Question: I've been materializing one of my apps and I added the Navigation Drawer that came out with Lollipop. Upon reading the docs, I found that I need to have the drawer overlay the action bar.
Searching Google led me to <URL> post. The problem is, my drawer is set up differently and I'm wondering if I need to redo it or if I can just alter the work I've already done.
# Code
ActivityDrawerLayout.java:
'''
@Override
protected void onCreate(Bundle savedInstanceState) {
super.onCreate(savedInstanceState);
setContentView(R.layout.activity_nav_drawer);
Toolbar toolbar = (Toolbar) findViewById(R.id.toolbar);
setSupportActionBar(toolbar);
toolbar.setBackgroundColor(Color.parseColor("#FFFFFF"));
navigationDrawerItems = getResources().getStringArray(R.array.navigation_drawer_items);
drawerLayout = (DrawerLayout) findViewById(R.id.drawer_layout);
listView = (ListView) findViewById(R.id.left_drawer);
// set a custom shadow that overlays the main content when the drawer opens
drawerLayout.setDrawerShadow(R.drawable.drawer_shadow, GravityCompat.START);
//drawerLayout.setStatusBarBackgroundColor(Color.parseColor("#ACACAC"));
// set up the drawer's list view with items and click listener
listView.setAdapter(new NavDrawerAdapter());
listView.setOnItemClickListener(new DrawerItemClickListener());
actionBarDrawerToggle = new ActionBarDrawerToggle(this, drawerLayout, toolbar, R.string.app_name, R.string.app_name);
drawerLayout.setDrawerListener(actionBarDrawerToggle);
// enable ActionBar app icon to behave as action to toggle nav drawer
getSupportActionBar().setDisplayHomeAsUpEnabled(true);
getSupportActionBar().setHomeButtonEnabled(true);
...
}
'''
activity_nav_drawer.xml:
'''
<LinearLayout
android:id="@+id/main_parent_view"
xmlns:android="http://schemas.android.com/apk/res/android"
android:layout_width="match_parent"
android:layout_height="match_parent"
android:orientation="vertical"
android:fitsSystemWindows="true"
android:clipToPadding="false">
<include layout="@layout/toolbar" />
<android.support.v4.widget.DrawerLayout
android:id="@+id/drawer_layout"
xmlns:android="http://schemas.android.com/apk/res/android"
android:layout_width="match_parent"
android:layout_height="match_parent"
android:fitsSystemWindows="true">
<FrameLayout
android:id="@+id/content_frame"
android:layout_width="match_parent"
android:layout_height="match_parent" />
<ListView
android:id="@+id/left_drawer"
android:layout_width="304dp"
android:layout_height="match_parent"
android:layout_gravity="start"
android:background="#FFFFFF"
android:choiceMode="singleChoice"
android:divider="@android:color/transparent"
android:dividerHeight="0dp" />
</android.support.v4.widget.DrawerLayout>
</LinearLayout>
'''
Notice the fitsSystemWindows property is set.
toolbar.xml
'''
<?xml version="1.0" encoding="utf-8"?>
<android.support.v7.widget.Toolbar xmlns:android="http://schemas.android.com/apk/res/android"
xmlns:app="http://schemas.android.com/apk/res-auto"
android:id="@+id/toolbar"
app:theme="@style/ToolbarCustomIconColor"
android:layout_width="match_parent"
android:layout_height="wrap_content"
android:minHeight="?attr/actionBarSize"
android:fitsSystemWindows="true" />
'''
Values-v21 Theme:
'''
<?xml version="1.0" encoding="utf-8"?>
<resources>
<style name="AppThemeNavDrawer" parent="Theme.AppCompat.NoActionBar">
<item name="colorAccent">#F8F8F8</item>
<item name="android:windowDrawsSystemBarBackgrounds">true</item>
</style>
</resources>
'''
And the final result of all of this is:

As you can see it isn't expanding. Also, I didn't add the statusBarColor because my app allows the user to select the different colors so it would be useless.
Help is appreciated!
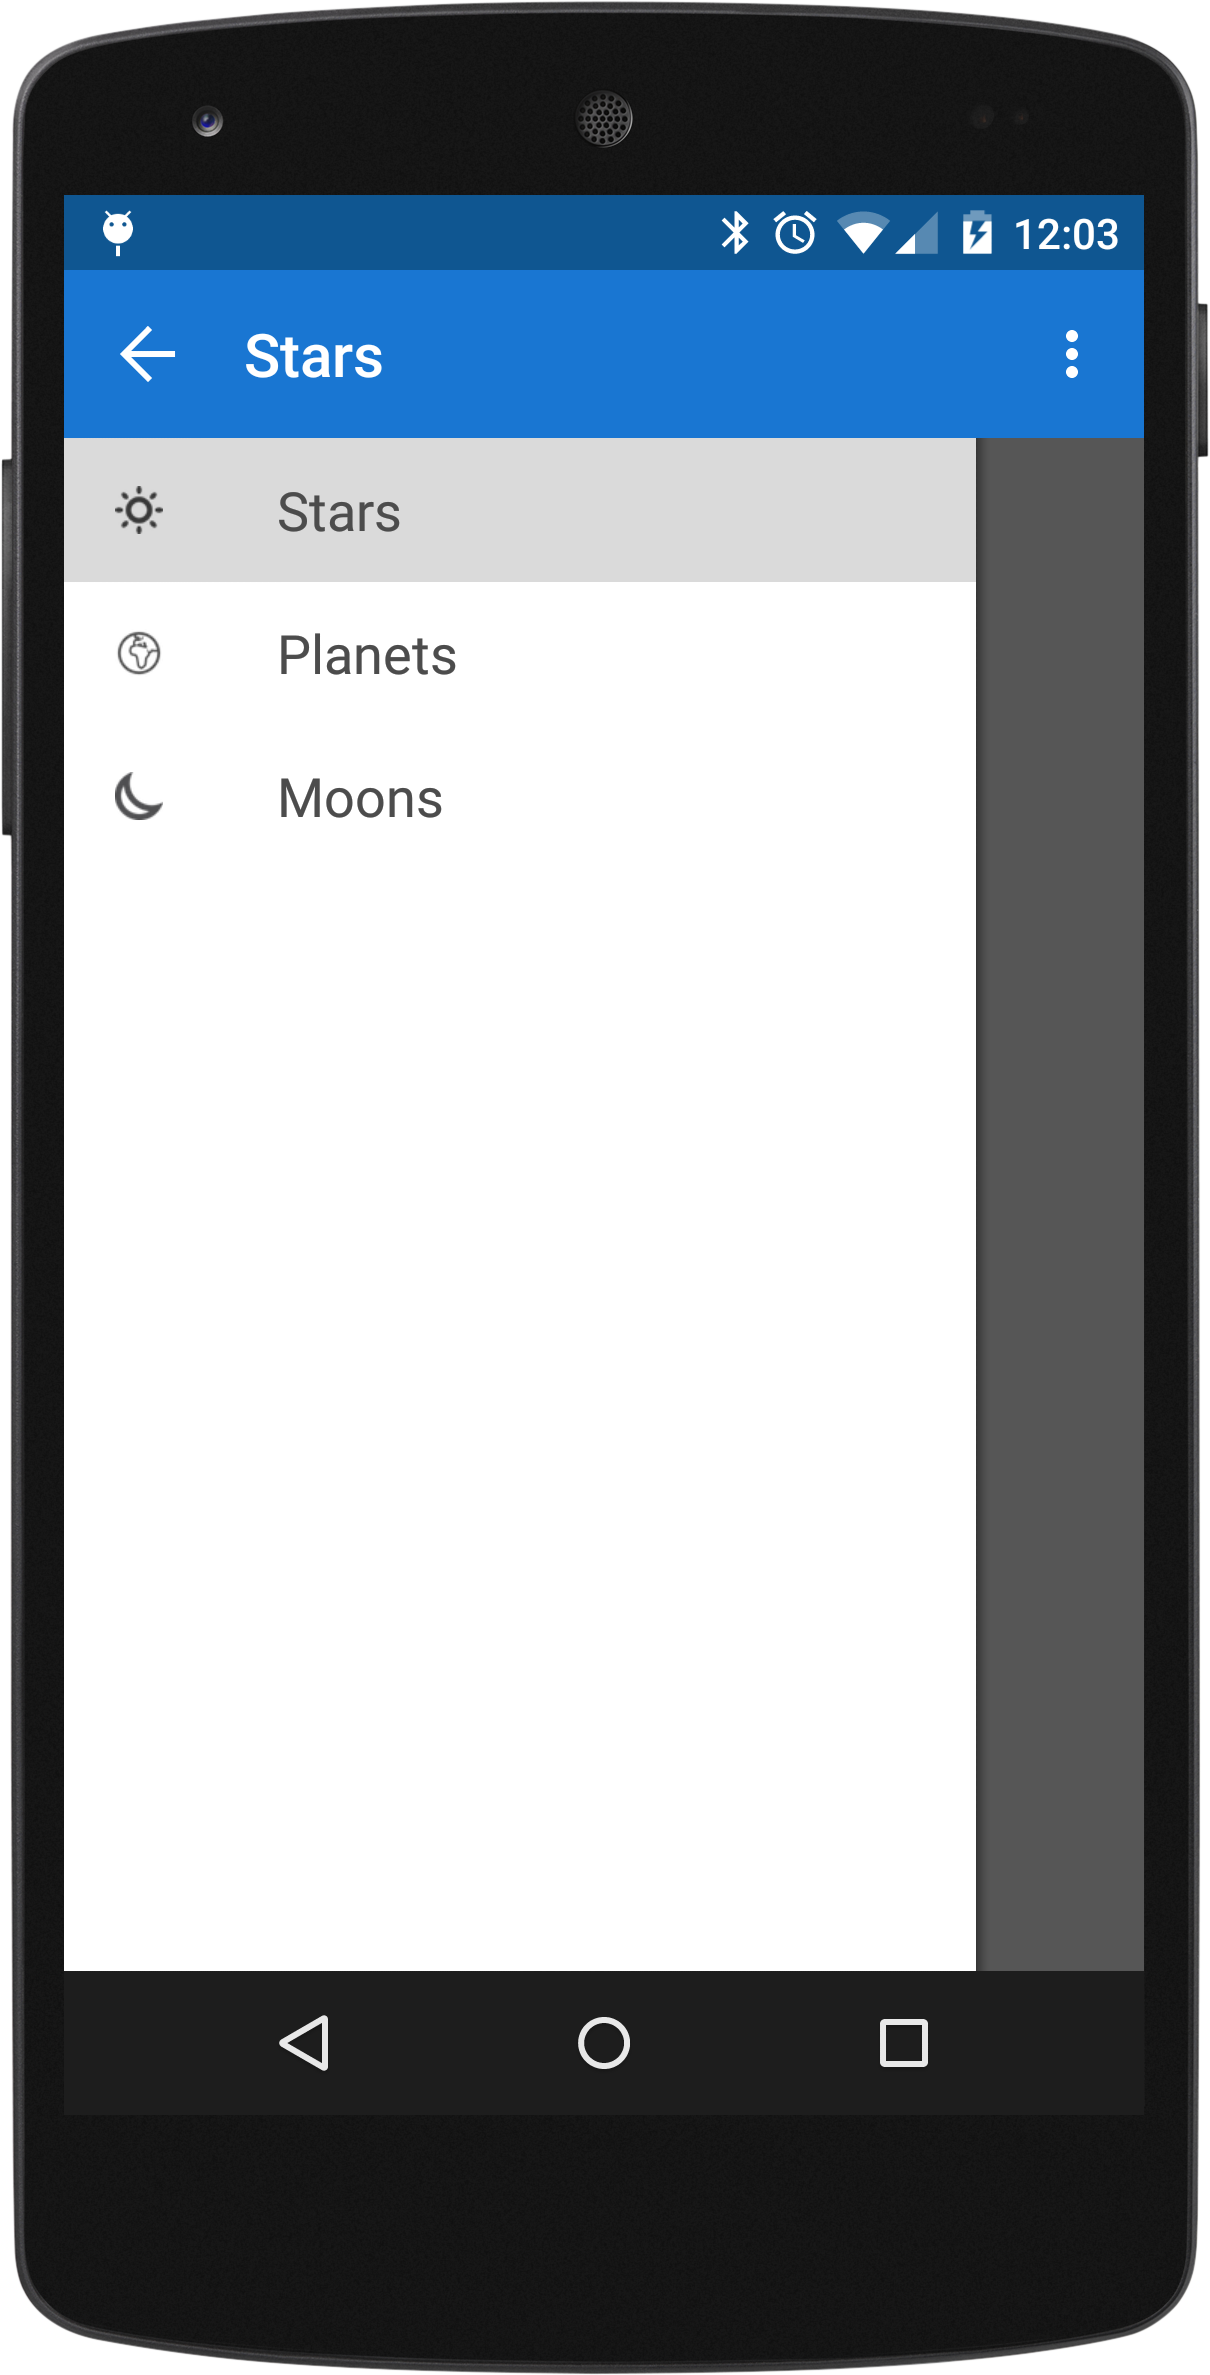
Answer: I believe you need to modify your 'activity_nav_drawer.xml' layout. I'd suggest following:
'''
<android.support.v4.widget.DrawerLayout>
<FrameLayout
<FrameLayout
android:layout_width="match_parent"
android:layout_height="match_parent"
android:orientation="vertical">
<FrameLayout
android:id="@+id/contentFrame"
android:layout_width="match_parent"
android:layout_height="match_parent">
</FrameLayout>
<include layout="@layout/toolbar" />
</FrameLayout>
<include
android:id="@+id/leftDrawer"
android:layout_gravity="start"
layout="@layout/navigation" />
</android.support.v4.widget.DrawerLayout>
'''